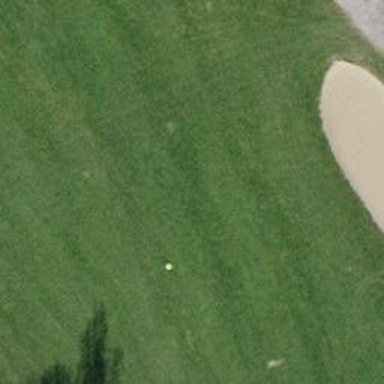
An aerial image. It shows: Golf hole.